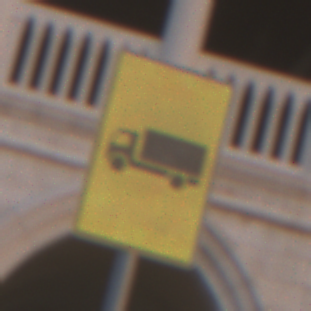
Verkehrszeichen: KFZZulaessigeGesamtmasse3Komma5TOhnePfeilsymbol
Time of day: SunriseSunset
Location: Outdoor (Urban)
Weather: Clear
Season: NotSpecified
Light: Natural